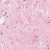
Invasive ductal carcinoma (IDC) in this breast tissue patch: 0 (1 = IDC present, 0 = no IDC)